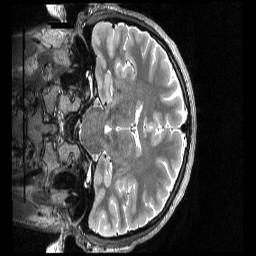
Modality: T2w
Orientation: coronal
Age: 19
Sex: male
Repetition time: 3.2 s
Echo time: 0.563 s